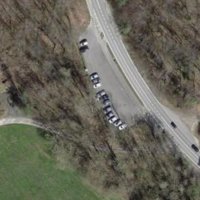
EUNIS habitat code: 41
Species observed at this site:
Gonepteryx rhamni